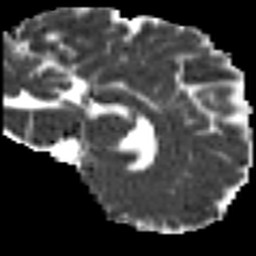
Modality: MD
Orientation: sagittal
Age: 37
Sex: female
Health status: ill
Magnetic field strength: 3 T
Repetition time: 9 s
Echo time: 0.093 s